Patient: sex M, age 58
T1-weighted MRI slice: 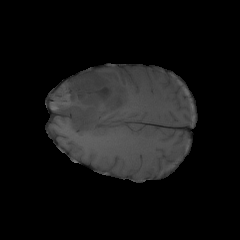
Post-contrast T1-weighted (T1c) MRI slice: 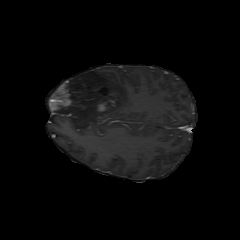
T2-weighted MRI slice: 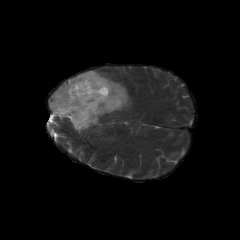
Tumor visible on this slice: yes
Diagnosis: Astrocytoma, IDH-mutant
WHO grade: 4